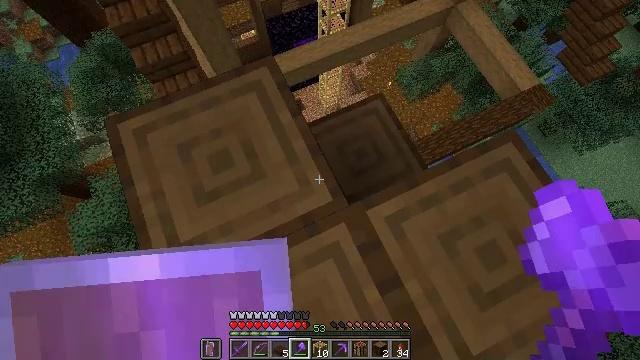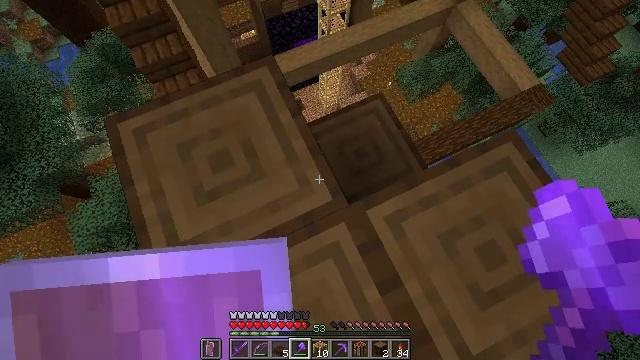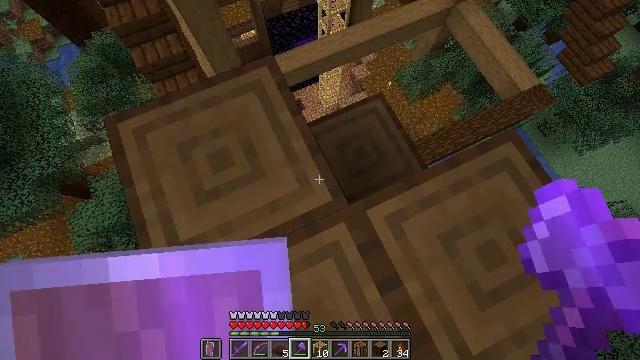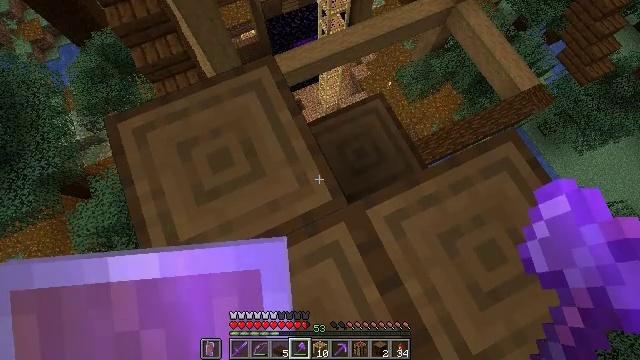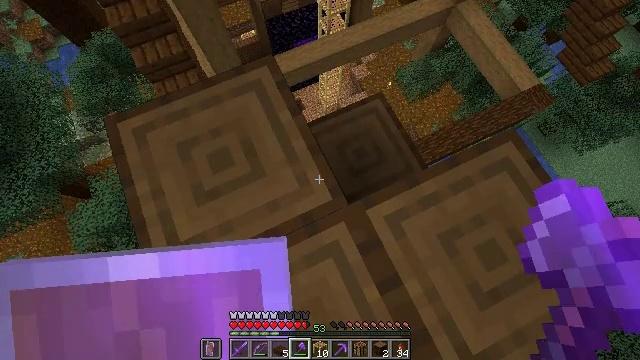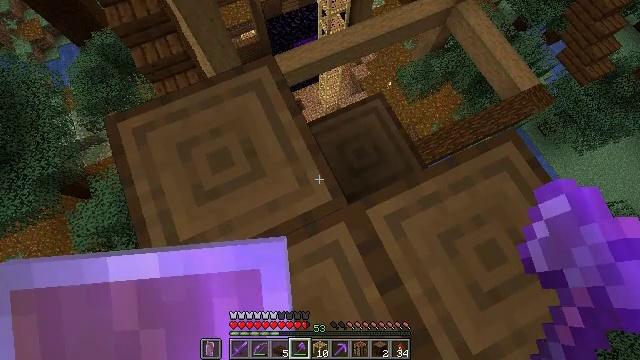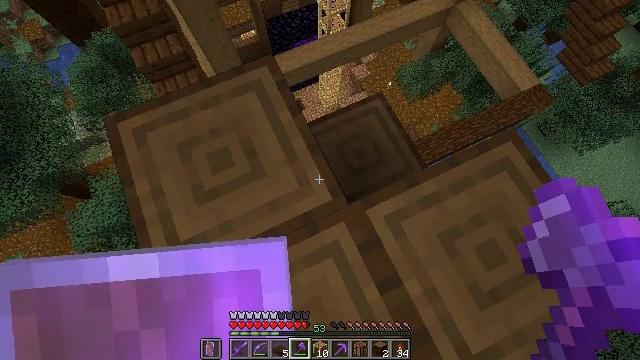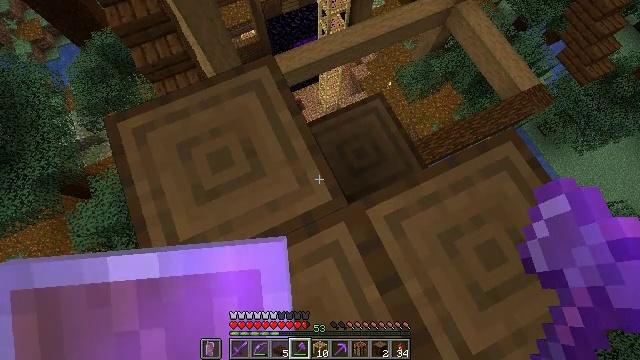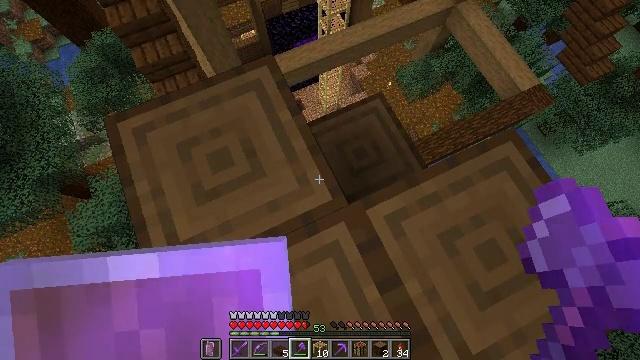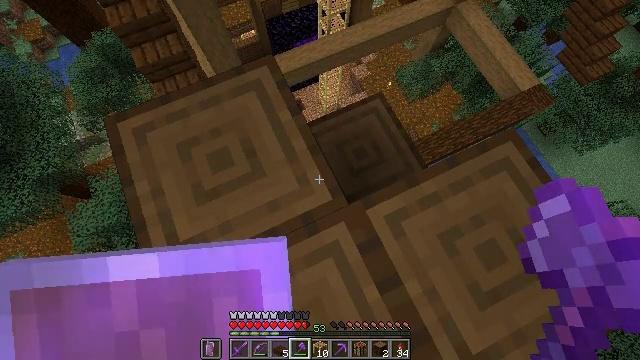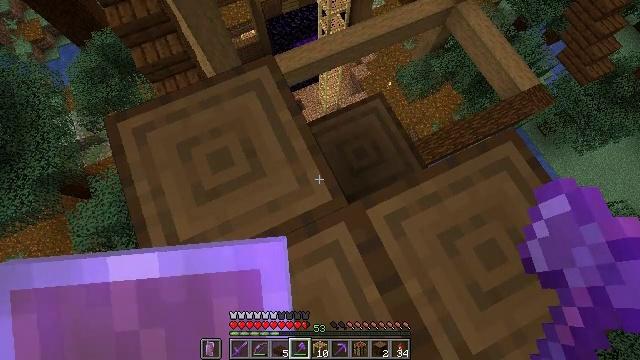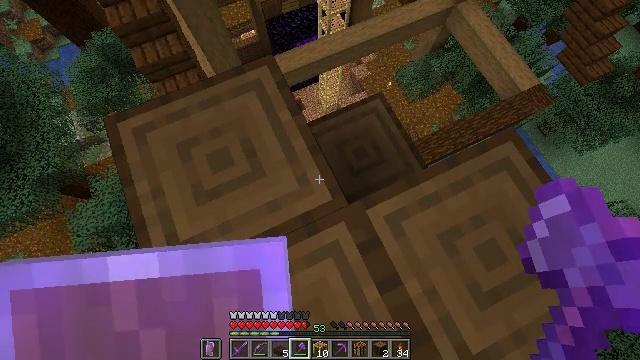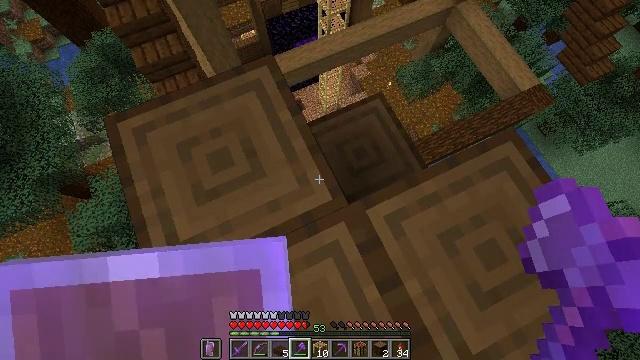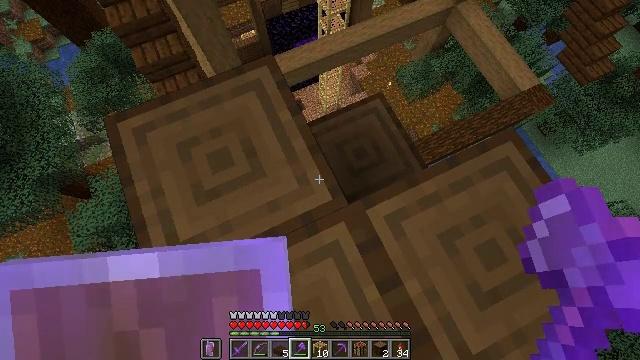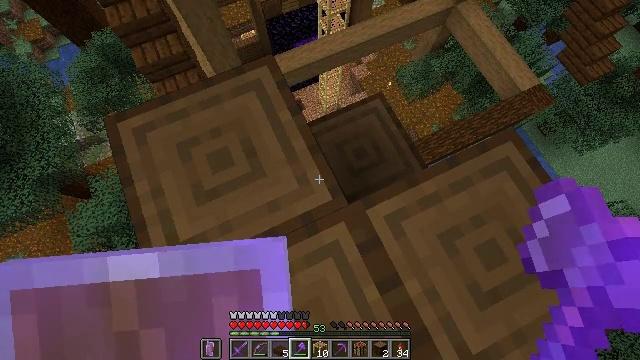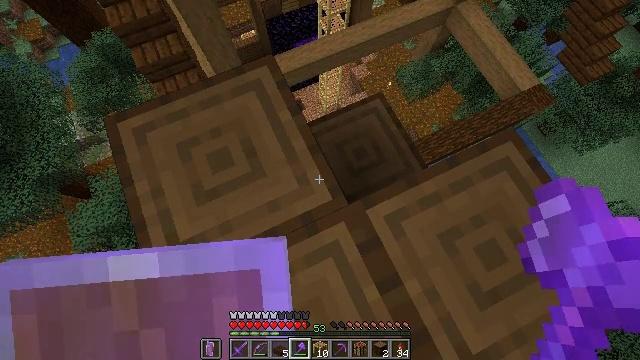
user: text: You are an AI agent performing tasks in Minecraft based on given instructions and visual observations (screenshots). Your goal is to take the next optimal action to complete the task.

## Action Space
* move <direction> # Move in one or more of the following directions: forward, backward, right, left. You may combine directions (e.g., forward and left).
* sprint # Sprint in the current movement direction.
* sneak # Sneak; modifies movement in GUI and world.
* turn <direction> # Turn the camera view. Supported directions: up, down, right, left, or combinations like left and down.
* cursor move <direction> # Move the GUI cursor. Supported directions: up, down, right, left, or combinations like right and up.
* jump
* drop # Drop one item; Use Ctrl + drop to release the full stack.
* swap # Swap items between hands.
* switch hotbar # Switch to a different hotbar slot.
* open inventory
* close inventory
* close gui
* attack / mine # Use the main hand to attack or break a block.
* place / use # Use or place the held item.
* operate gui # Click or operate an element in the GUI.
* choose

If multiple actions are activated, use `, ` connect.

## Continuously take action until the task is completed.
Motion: motion action
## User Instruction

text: Harvest the spruce log from a tree trunk.
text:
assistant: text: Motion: sneak
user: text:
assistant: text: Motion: sneak
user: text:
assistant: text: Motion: sneak
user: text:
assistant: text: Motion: sneak
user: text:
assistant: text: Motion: sneak
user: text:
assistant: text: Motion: sneak
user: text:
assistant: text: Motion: sneak
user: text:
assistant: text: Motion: sneak
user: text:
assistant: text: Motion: sneak
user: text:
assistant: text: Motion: sneak
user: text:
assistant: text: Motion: sneak
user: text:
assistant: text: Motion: sneak
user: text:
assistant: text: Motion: sneak
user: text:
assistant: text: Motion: sneak
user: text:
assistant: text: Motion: sneak
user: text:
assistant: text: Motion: sneak
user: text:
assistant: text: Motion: sneak
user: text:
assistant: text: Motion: sneak
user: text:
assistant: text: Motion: sneak
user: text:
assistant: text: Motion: sneak
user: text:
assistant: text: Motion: sneak
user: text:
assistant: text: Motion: sneak
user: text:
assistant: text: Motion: sneak
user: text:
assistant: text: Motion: sneak
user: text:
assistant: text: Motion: sneak
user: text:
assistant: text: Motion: sneak
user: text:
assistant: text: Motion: sneak
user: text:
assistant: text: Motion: sneak
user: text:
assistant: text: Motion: sneak
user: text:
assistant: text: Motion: sneak